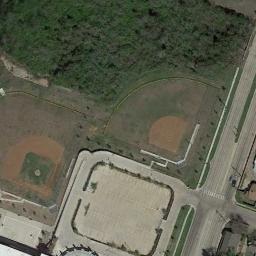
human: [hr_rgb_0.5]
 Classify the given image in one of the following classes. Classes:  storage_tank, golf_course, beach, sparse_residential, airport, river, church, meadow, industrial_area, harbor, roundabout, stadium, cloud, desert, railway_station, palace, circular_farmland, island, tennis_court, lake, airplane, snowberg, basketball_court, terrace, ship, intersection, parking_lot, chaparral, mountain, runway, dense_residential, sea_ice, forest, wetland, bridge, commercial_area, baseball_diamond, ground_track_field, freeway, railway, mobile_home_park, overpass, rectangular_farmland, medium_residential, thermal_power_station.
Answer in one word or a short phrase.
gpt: baseball_diamond